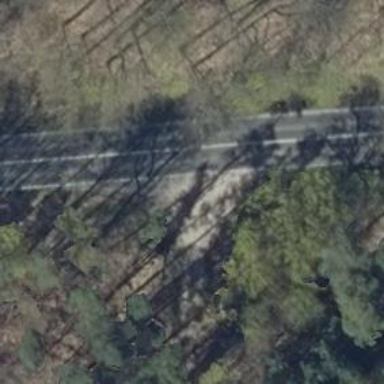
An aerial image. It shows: Asphalt road classified as primary highway.